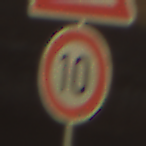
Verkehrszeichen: Geschwindigkeit10
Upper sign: FussgaengerueberwegLinks
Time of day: SunriseSunset
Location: Outdoor (Nature)
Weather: PartlyCloudy
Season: NotSpecified
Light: Natural